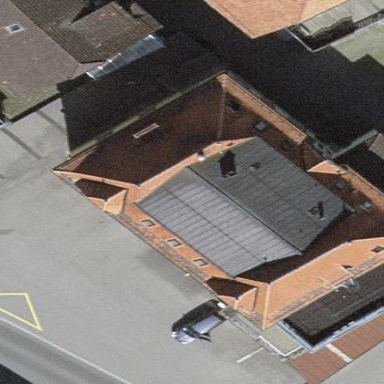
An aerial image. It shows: Beige building with gabled gray roof. The roof is oriented across the building.